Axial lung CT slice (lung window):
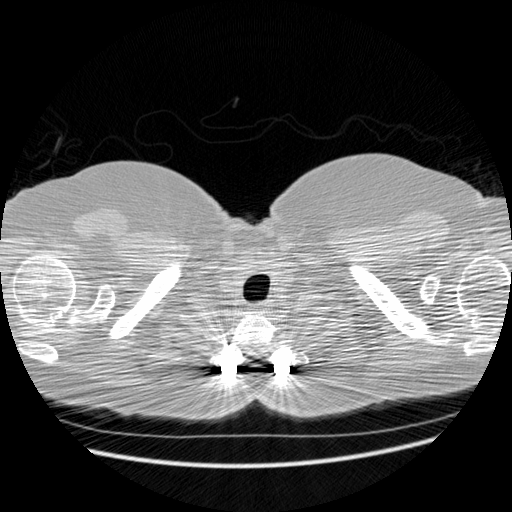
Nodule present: no